Question: Here is what I have:
'''
class Abstract
{
public:
virtual bool isThis(Abstract*);
};
class FileType:public Abstract
{
public:
bool isThis(FileType* ptr)
{
return false;
}
};
'''
And this is what Visual Studio sais:

Thanks a lot
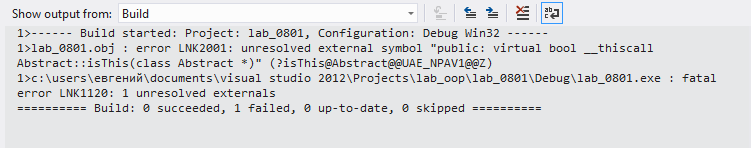
Answer: First, if you do not provide code for the function in 'Abstract', you have to make it virtual pure (adding '= 0'at the end). Then, the signature of the function in the derived class has to be the same (i.e. accepts an 'Abstract*' parameter instead of 'FileType*').
I suggest you to read some C++ manuals before. It will save you a lot of trouble.